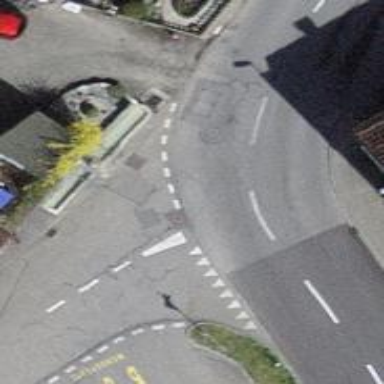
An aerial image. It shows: Residential road.